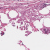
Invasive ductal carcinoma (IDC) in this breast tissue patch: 0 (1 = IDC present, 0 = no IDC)